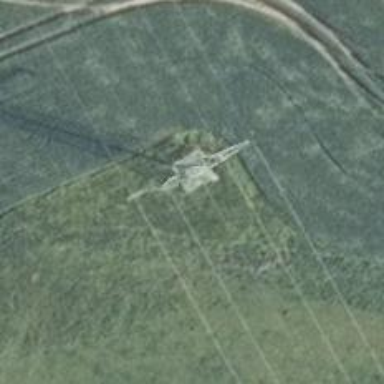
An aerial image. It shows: Power tower.